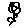
Label: flower